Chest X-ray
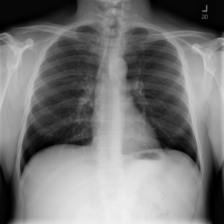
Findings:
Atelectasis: negative
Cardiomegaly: negative
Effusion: negative
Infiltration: negative
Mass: negative
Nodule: negative
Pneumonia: negative
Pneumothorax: negative
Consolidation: negative
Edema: negative
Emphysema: negative
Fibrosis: negative
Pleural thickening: negative
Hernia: negative